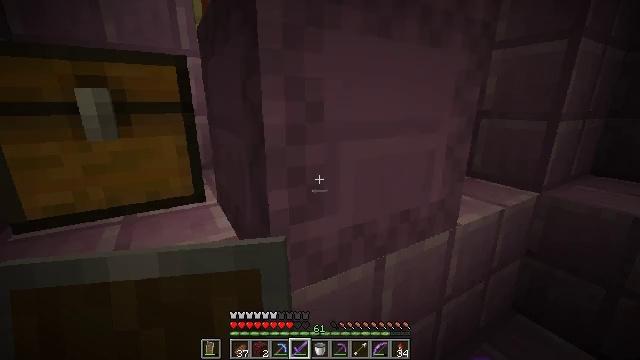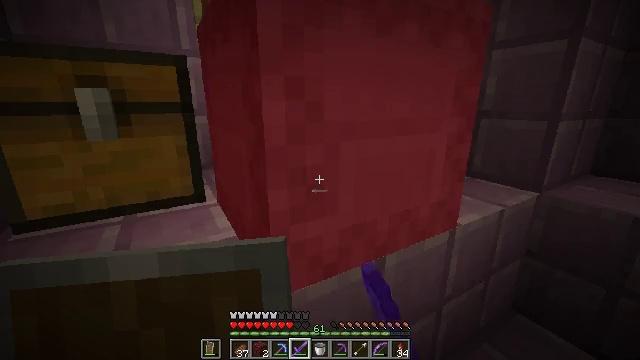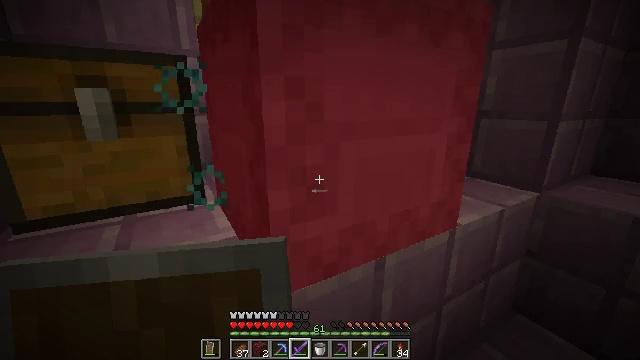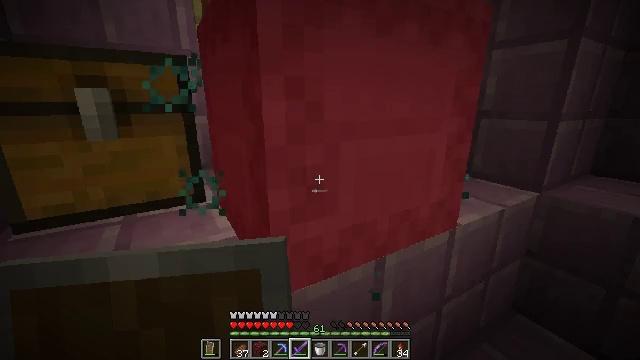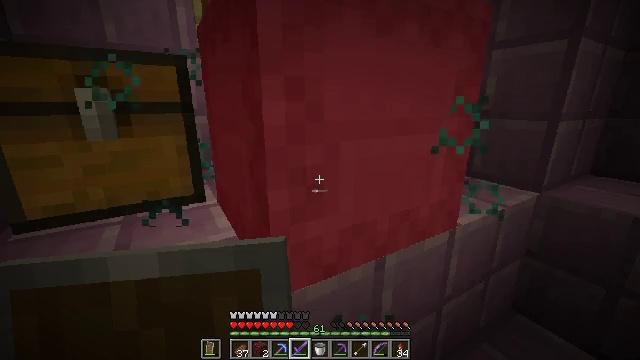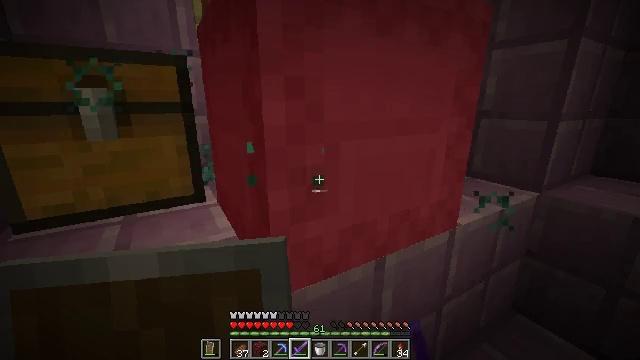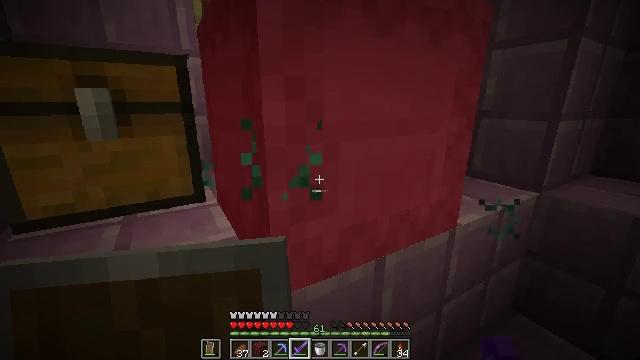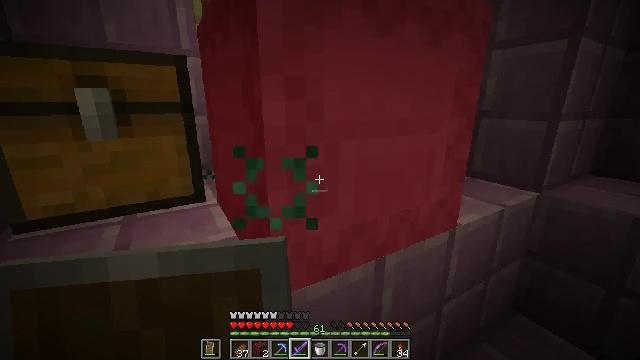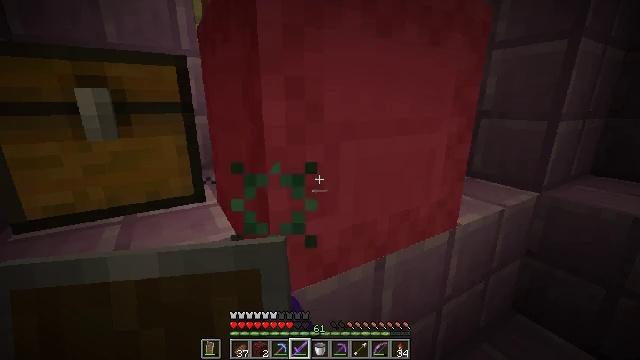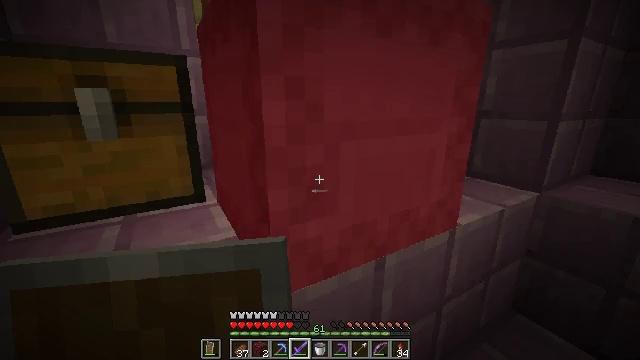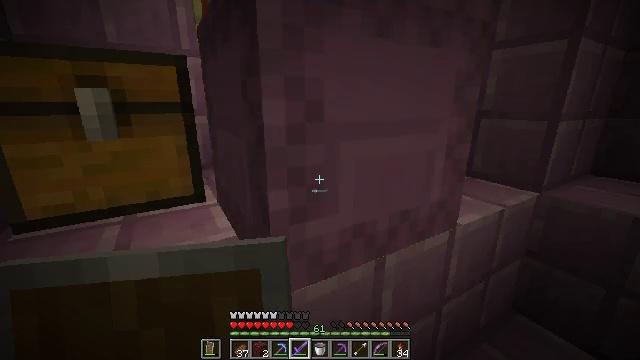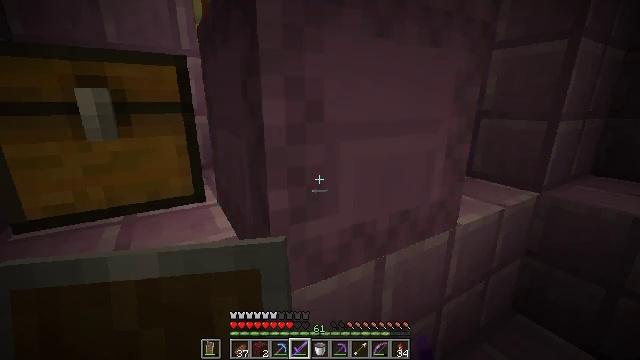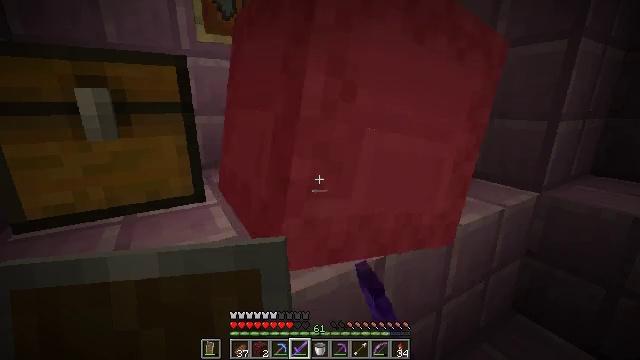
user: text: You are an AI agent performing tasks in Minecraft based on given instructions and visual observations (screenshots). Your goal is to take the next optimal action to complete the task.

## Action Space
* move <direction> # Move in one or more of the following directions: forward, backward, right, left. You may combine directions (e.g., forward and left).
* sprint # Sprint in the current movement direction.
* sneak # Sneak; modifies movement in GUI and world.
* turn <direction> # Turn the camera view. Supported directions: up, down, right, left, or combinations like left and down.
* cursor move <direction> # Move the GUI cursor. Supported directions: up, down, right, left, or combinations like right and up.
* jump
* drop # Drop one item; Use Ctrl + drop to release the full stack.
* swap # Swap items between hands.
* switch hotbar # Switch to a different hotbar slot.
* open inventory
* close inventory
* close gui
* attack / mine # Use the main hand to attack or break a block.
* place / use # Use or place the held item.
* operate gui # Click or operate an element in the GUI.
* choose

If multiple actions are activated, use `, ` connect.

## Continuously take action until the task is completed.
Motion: motion action
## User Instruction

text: Combat the shulker.
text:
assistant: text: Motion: attack / mine
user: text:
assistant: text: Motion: attack / mine
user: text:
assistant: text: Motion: attack / mine
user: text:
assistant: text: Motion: attack / mine
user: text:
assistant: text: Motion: attack / mine
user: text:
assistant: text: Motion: no_op
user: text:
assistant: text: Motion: attack / mine
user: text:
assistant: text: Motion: attack / mine
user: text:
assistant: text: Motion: attack / mine
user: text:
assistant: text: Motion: no_op
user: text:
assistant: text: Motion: attack / mine
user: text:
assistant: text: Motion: attack / mine
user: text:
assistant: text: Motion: attack / mine